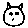
Label: cat